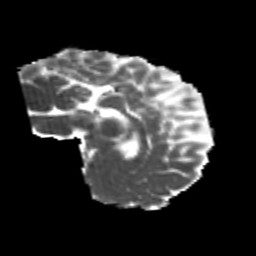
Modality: MD
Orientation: sagittal
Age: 26
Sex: male
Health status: healthy
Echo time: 0.074 s